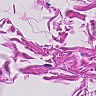
Metastatic tissue present: no